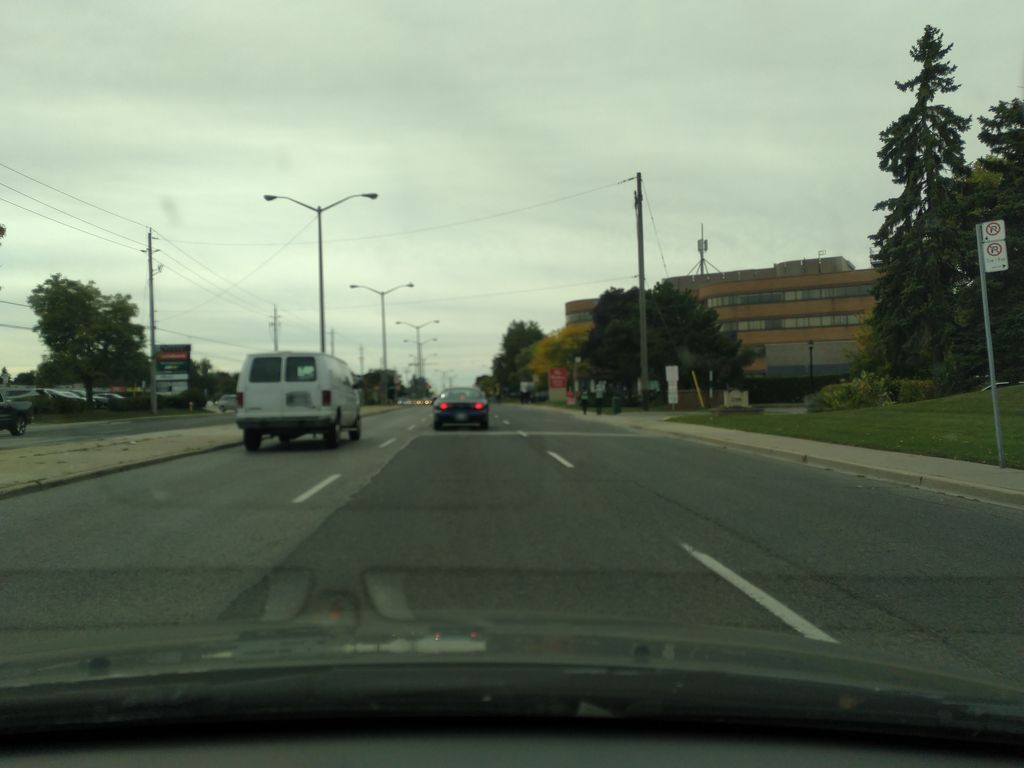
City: toronto